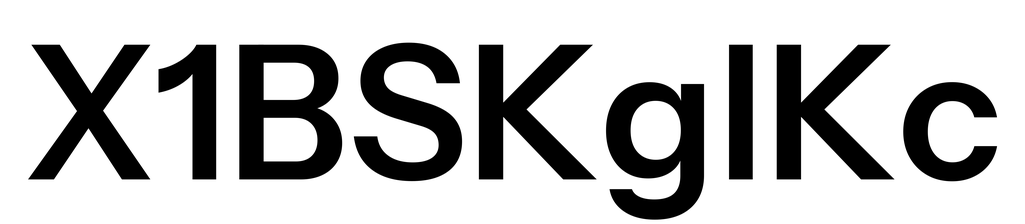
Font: InstrumentSans_SemiBold